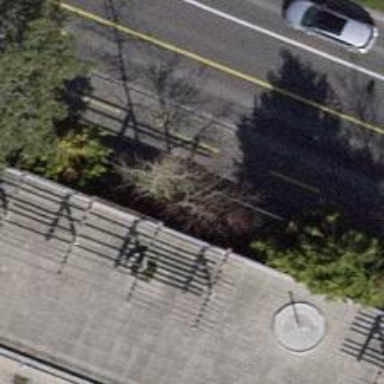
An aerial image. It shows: Avenue lined with trees.